Question: I bound my text box to property (only text box) and used converter which just return opposite bool value.
XAML
'''
<TextBox Height="23" HorizontalAlignment="Left" Margin="13,41,0,0" Text="{Binding Path=CurrentProfile.profileName}" IsEnabled="{Binding Path=CurrentProfile.isPredefined, Converter={StaticResource PredefinedToControlEnabled}}" VerticalAlignment="Top" Width="247" Grid.ColumnSpan="2" TabIndex="1" />
'''
Converter
'''
public class PredefinedToControlEnabled: IValueConverter
{
public object Convert(object value, Type targetType, object parameter, CultureInfo culture)
{
var isPredefined = (bool)value;
return !isPredefined;
}
public object ConvertBack(object value, Type targetType, object parameter, CultureInfo culture)
{
throw new NotImplementedException();
}
}
'''
When the property value isPredefined is true, the IsEnabled property of TextBox is set correctly to false. When the isPredefined is false, the converter returns false and all controls on GUI sets IsEnabled property to false, what means that application is not useable anymore (it works in background naturally). Why it is happening?
How does it look like:

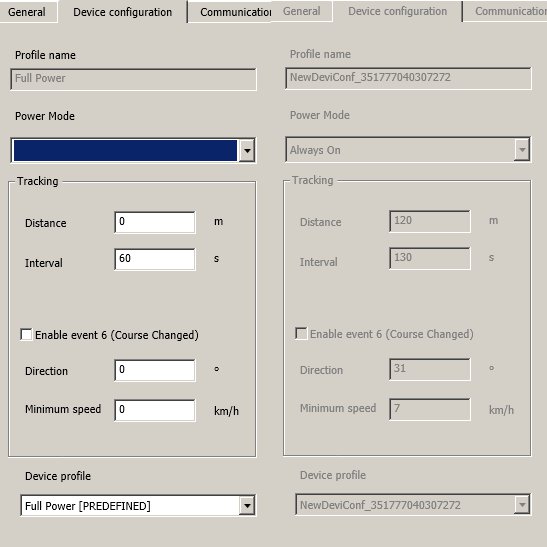
Answer: Found,
VS automagically add line to Window properties
'''
IsEnabled="{Binding Path=CurrentProfile.isPredefined}"
'''
but the question still is, how?